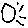
Label: sun